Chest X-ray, PA view. Patient: 42 years old, sex M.
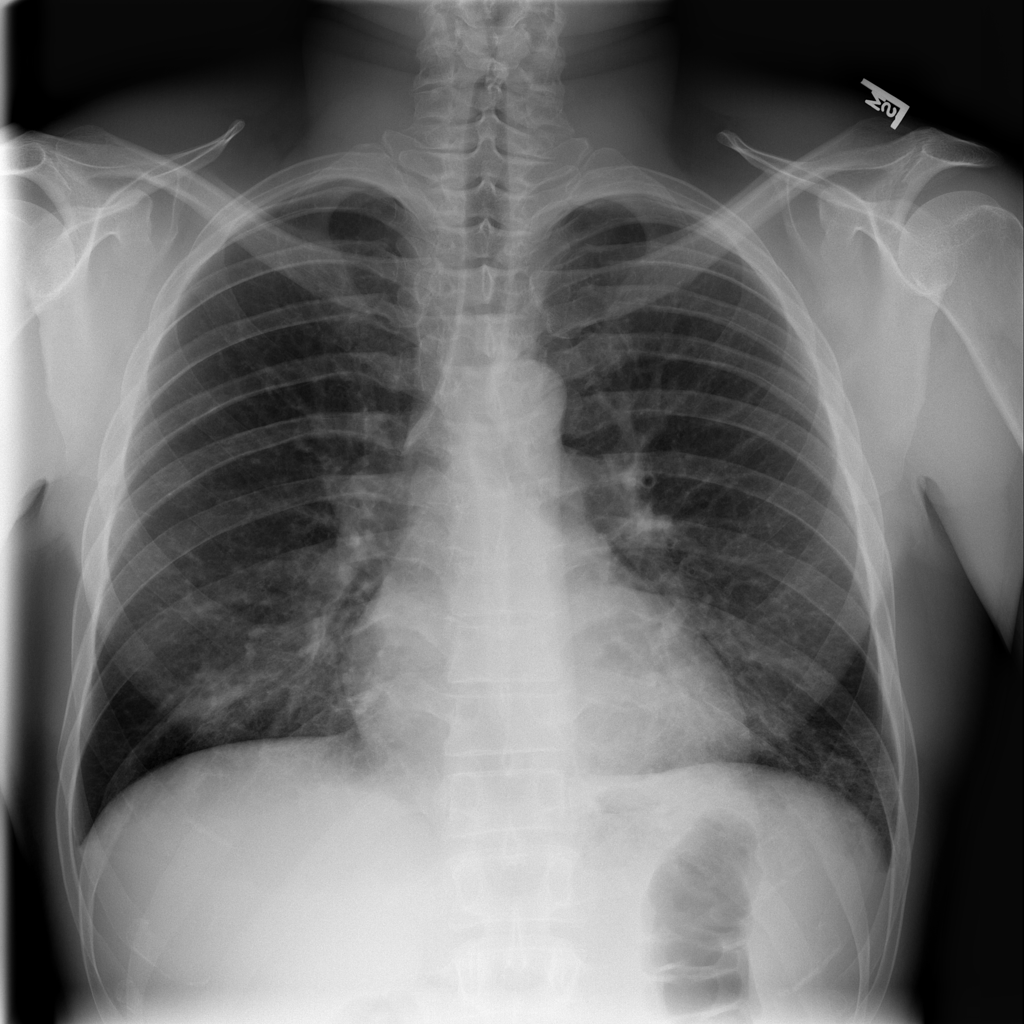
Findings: Infiltration